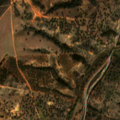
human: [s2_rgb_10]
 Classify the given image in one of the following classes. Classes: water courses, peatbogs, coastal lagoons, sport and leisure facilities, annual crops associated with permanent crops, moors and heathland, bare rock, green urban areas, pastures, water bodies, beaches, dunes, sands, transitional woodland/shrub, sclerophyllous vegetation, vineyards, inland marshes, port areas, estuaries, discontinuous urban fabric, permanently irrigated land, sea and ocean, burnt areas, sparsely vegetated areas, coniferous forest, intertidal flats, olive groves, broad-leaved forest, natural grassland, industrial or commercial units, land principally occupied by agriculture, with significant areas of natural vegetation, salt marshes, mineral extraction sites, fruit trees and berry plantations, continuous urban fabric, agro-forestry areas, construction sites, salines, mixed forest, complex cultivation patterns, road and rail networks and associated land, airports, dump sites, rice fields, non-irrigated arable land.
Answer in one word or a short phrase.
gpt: non-irrigated arable land, agro-forestry areas, transitional woodland/shrub